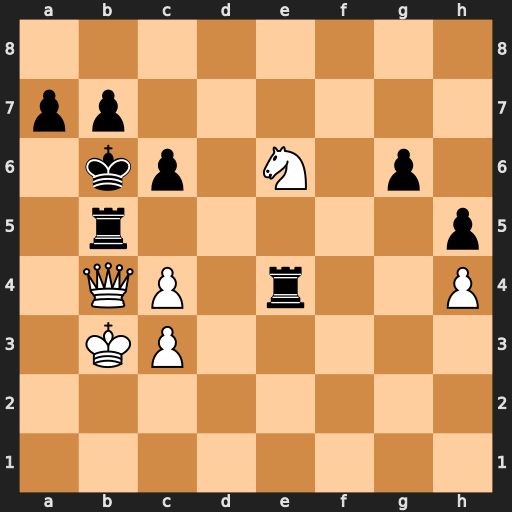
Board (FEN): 8/pp6/1kp1N1p1/1r5p/1QP1r2P/1KP5/8/8
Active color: w
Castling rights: -
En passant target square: -
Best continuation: c5+ Ka6 Nc7#